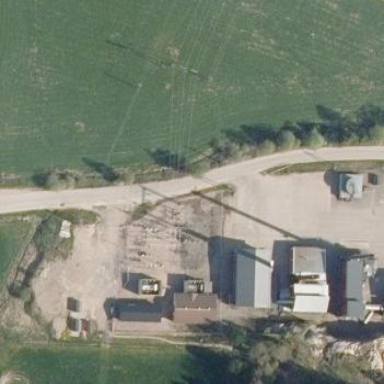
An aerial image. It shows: Power substation.